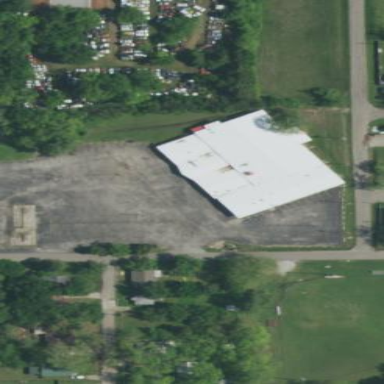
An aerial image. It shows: Building housing bowling alley.